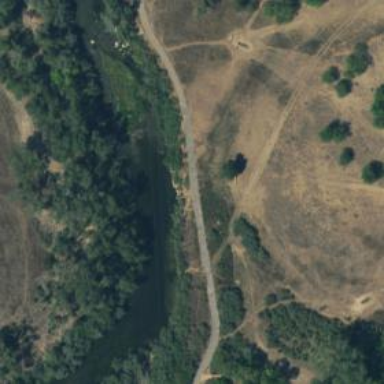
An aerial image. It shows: Disc golf basket.